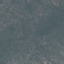
Label: HerbaceousVegetation